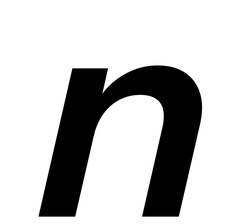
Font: InstrumentSans-Italic_SemiBold_Italic